Milling tool wear sample.
Tool blade image: 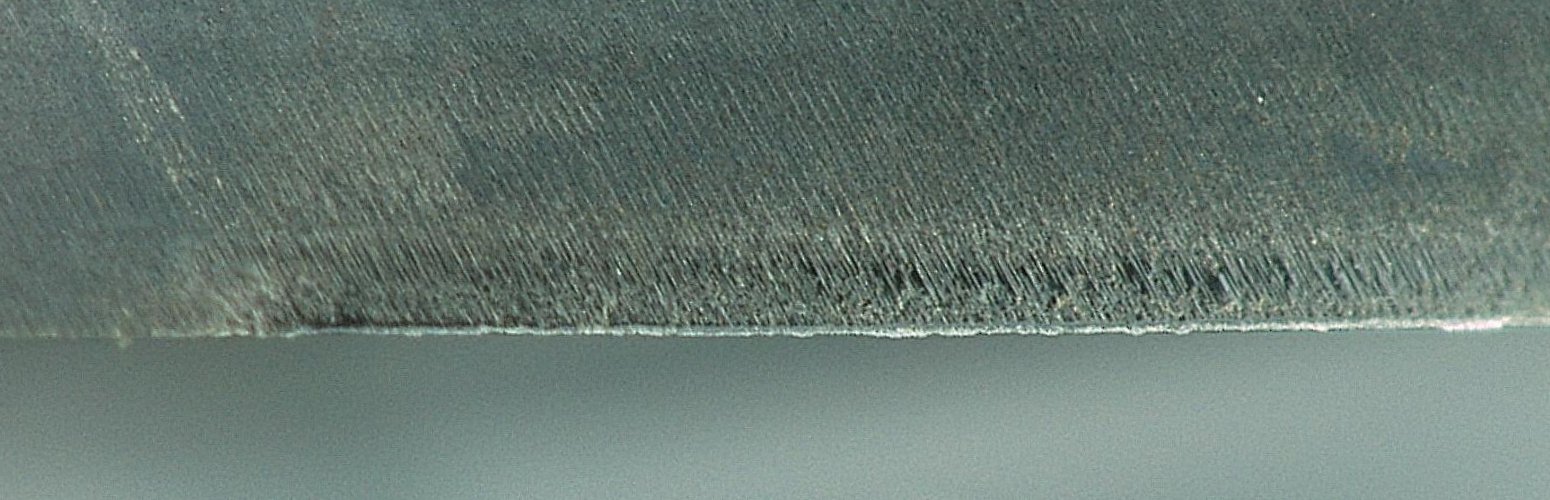
Chip image: 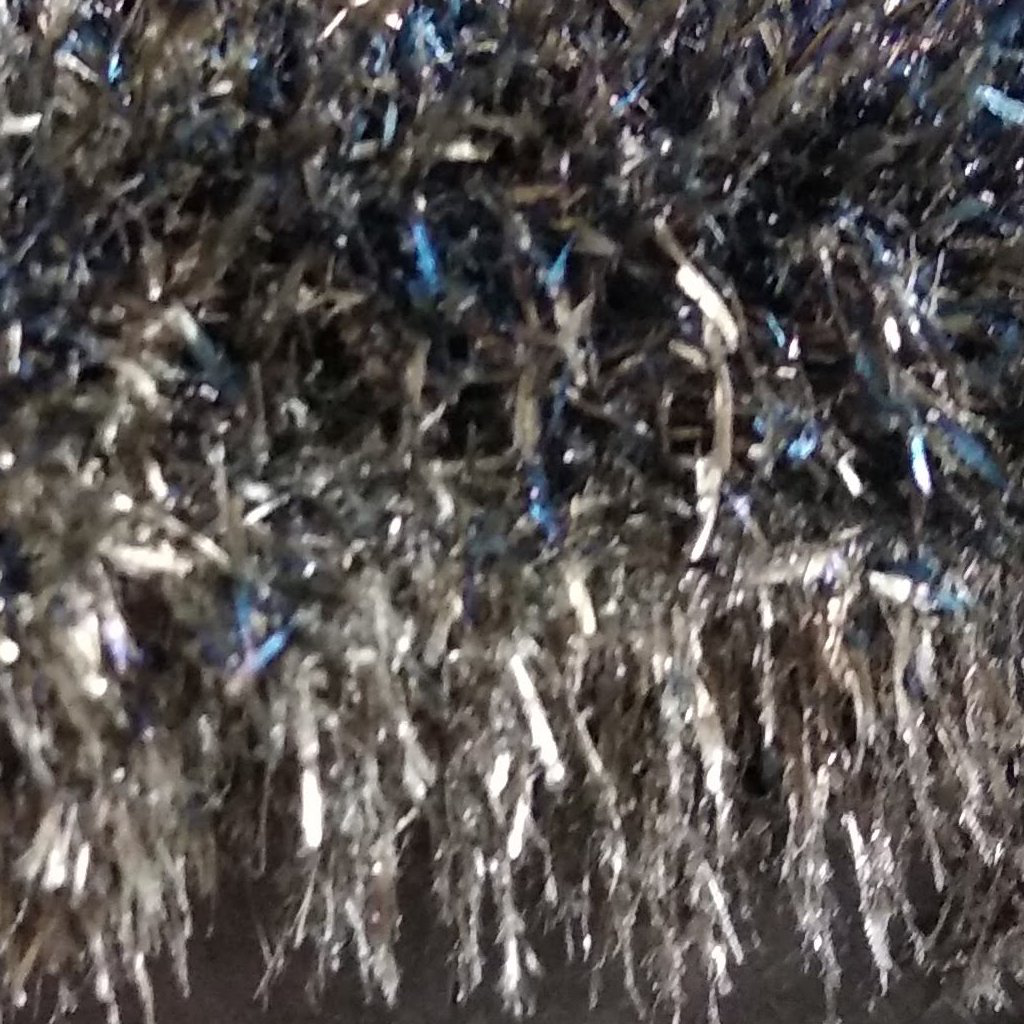
Workpiece image: 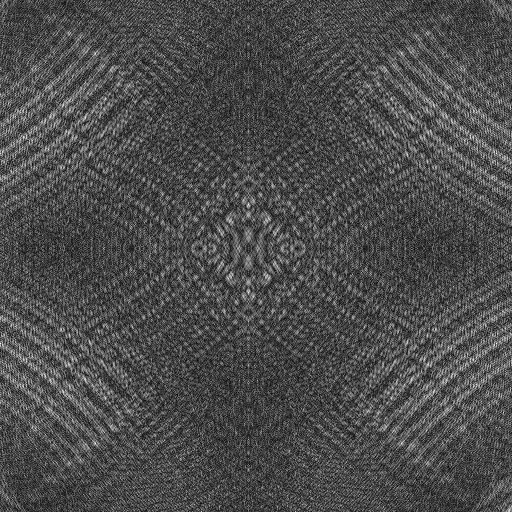
Tool wear state: sharp
Gaps: 0
Flank wear: 50.03
Overhang: 16.23
Force-signal Mel-spectrograms (X, Y, Z axes): 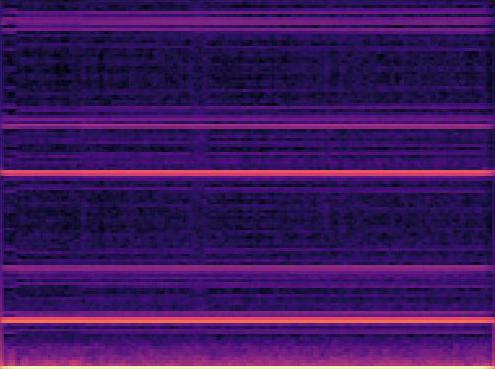 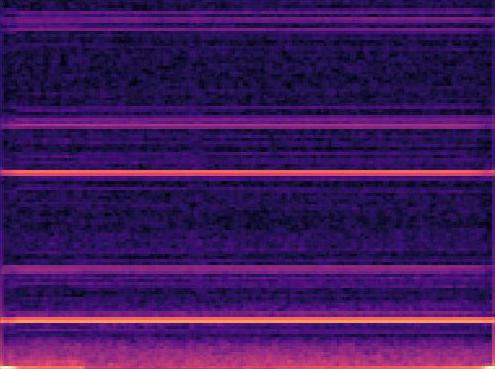 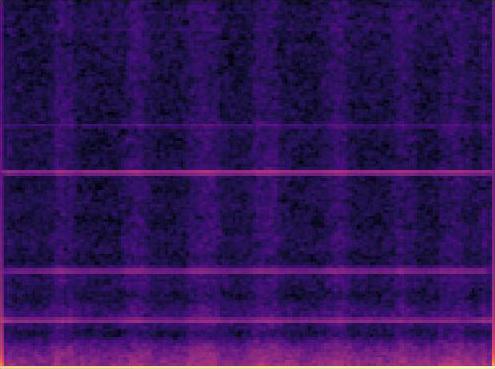
Force-signal scalograms (X, Y, Z axes): 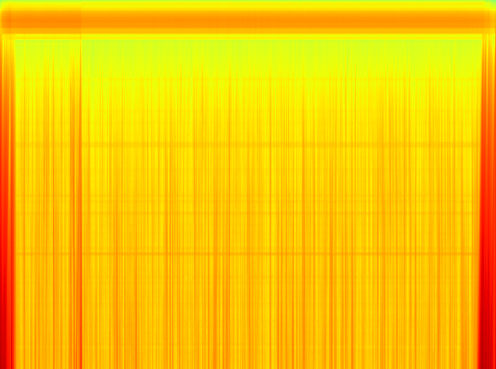 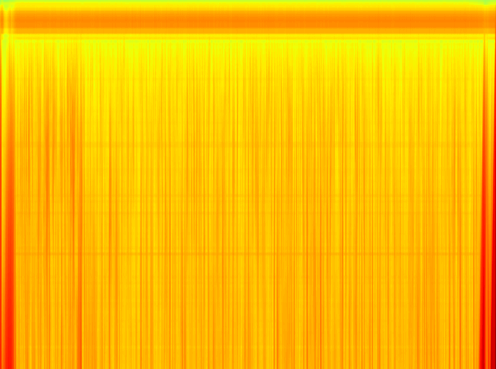 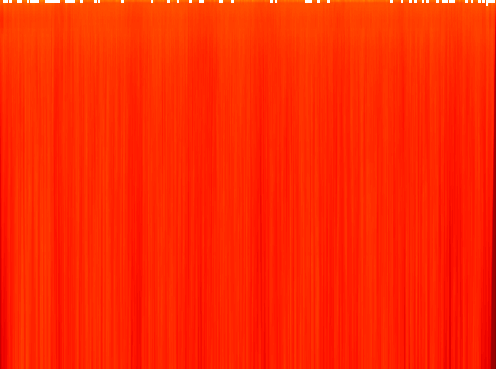
Force phase: initial_break_in_wear